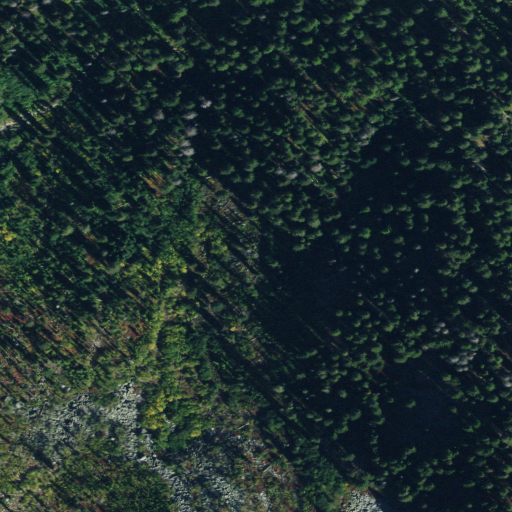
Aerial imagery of valley in Idaho named Devils Hollow containing evergreen forest and shrub